Current action and preconditions to check: trajectory_clear

Your task: For each precondition in the list above, predict whether it will hold at this action.

Consider the current scene as observed from the mobile robot's camera, and analyze the predicted future states of all dynamic agents (e.g., people, animals, vehicles, or any moving entities) within the NEXT SECOND.

IMPORTANT: Only answer "very likely" if you are absolutely certain—based on strong, clear evidence—that a dynamic agent will violate the precondition in the predicted future state. Do NOT answer "very likely" for unlikely, ambiguous, or low-probability risks.

Ask yourself for each precondition: Is there a high probability, with clear and convincing evidence, that the predicted future states of any dynamic agent will interfere with the predicted future state of the currently executing action within the NEXT SECOND, causing that precondition to fail?

Assess the risk level based on these predictions. Use "likely" or "very likely" if motions create a clear risk of interference.

Use "neutral" or "improbable" if agents are nearby but their predicted paths are clearly diverging or non-conflicting.

Failure Risk Categories: "very improbable", "improbable", "neutral", "likely", "very likely"

Answer Format: Output ONLY the probability_of_failure value from these categories: "very improbable", "improbable", "neutral", "likely", "very likely"

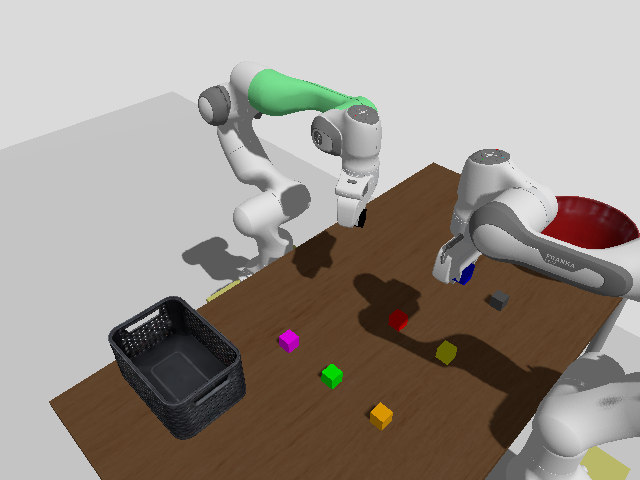

Answer: improbable